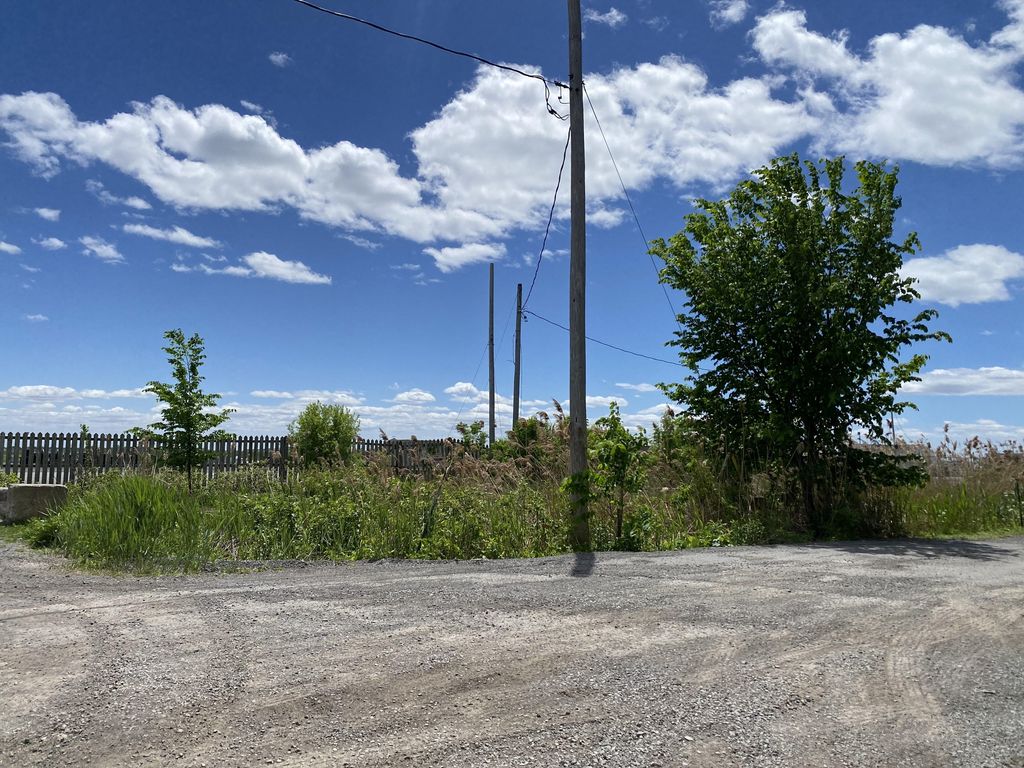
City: montreal